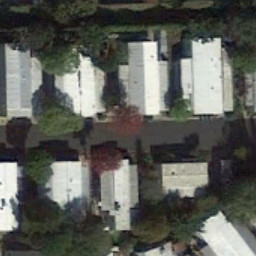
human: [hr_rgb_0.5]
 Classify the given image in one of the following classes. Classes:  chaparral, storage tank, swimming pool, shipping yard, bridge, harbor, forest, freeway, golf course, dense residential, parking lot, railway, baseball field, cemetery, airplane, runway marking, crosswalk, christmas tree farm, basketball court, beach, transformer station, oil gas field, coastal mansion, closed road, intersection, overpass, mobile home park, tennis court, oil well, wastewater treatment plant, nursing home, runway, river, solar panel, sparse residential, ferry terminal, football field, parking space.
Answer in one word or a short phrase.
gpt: mobile home park